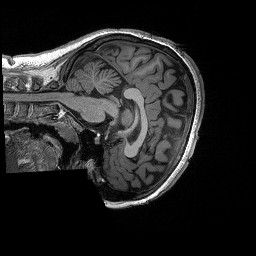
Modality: T1w
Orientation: sagittal
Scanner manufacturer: siemens
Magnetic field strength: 3 T
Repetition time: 2.3 s
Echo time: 0.00294 s